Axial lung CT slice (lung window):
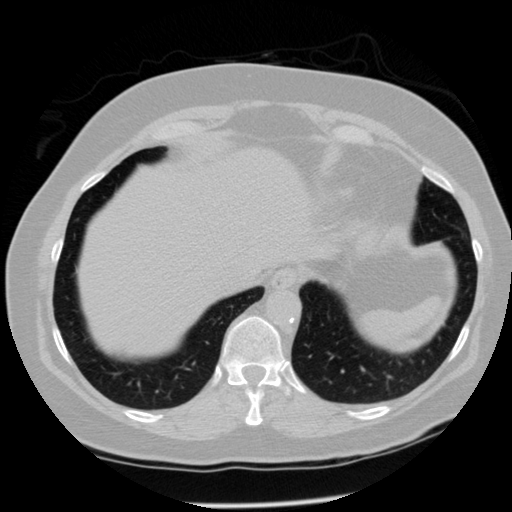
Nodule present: no